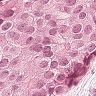
Metastatic tissue present: yes